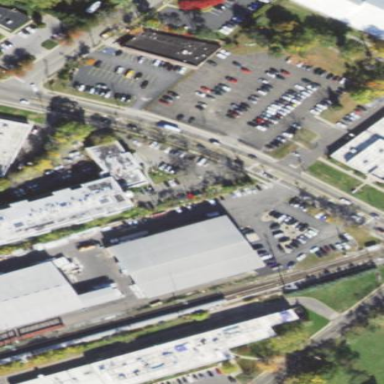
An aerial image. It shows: Commercial building.